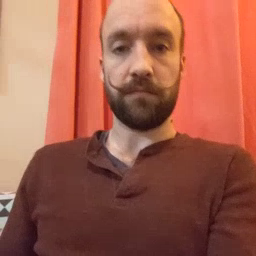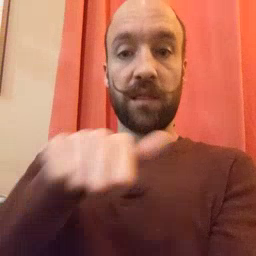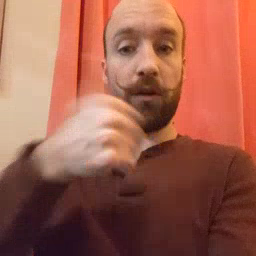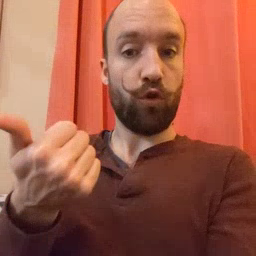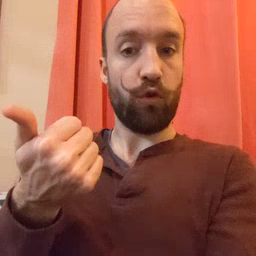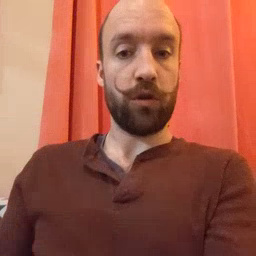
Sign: another